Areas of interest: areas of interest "Basketball Arena"
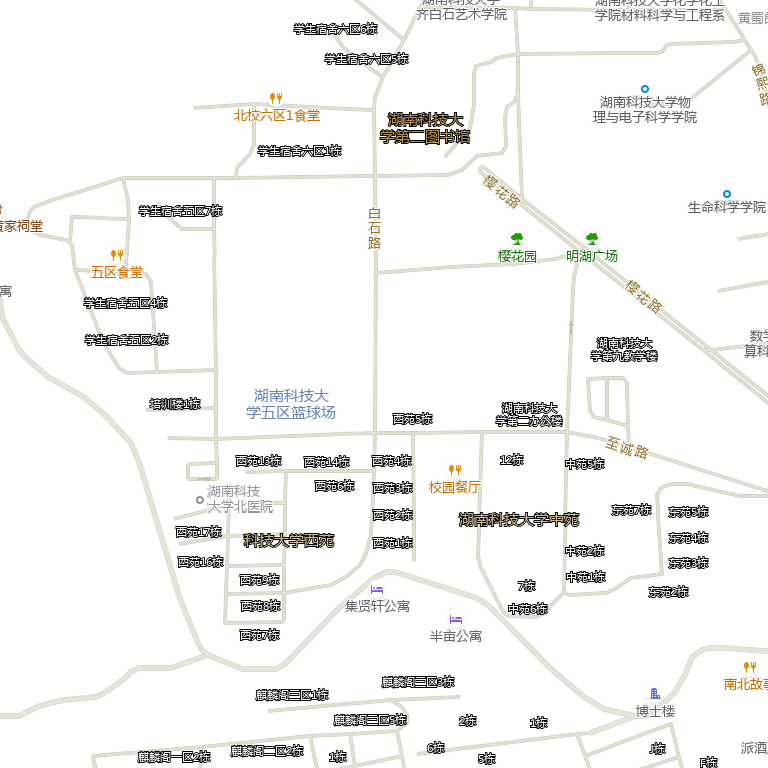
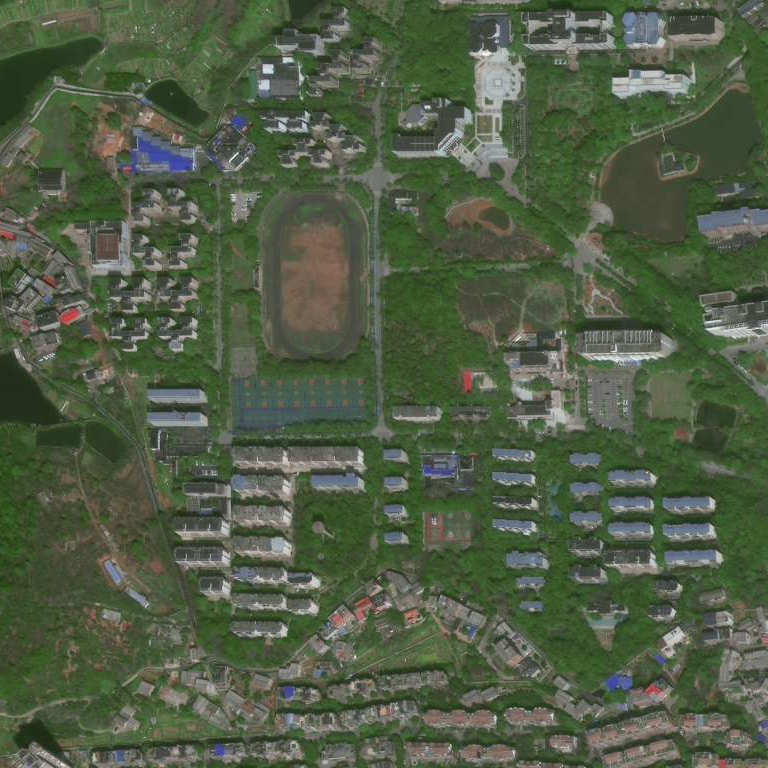